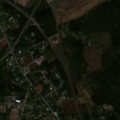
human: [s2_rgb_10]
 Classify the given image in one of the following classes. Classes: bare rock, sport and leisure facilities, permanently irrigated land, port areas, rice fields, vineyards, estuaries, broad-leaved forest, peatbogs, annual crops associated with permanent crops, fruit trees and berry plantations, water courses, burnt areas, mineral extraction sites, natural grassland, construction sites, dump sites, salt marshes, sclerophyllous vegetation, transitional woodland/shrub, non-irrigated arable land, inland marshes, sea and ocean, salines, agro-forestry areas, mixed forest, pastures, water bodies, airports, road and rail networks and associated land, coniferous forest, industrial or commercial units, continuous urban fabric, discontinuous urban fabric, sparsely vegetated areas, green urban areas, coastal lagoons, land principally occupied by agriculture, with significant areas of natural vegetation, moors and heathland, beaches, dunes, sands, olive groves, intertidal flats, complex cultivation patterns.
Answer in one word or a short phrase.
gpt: discontinuous urban fabric, industrial or commercial units, coniferous forest, mixed forest